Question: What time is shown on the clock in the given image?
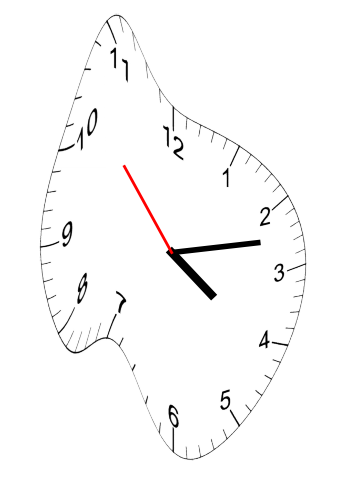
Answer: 04:12:53